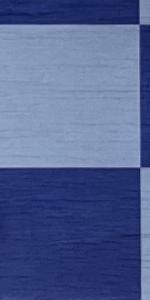
Label: Empty